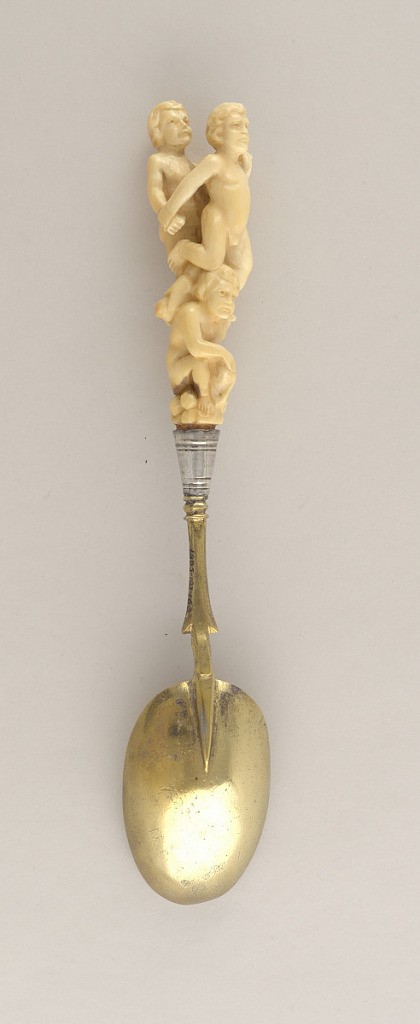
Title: Spoon
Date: late 17th century
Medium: ivory, silver, brass
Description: Oval-shaped spoon bowl, rattail on back of bowl. Curved and facetted neck flaring on the sides. Conical silver ferrule. Ivory handle carved in deep relief. Three putti, one of them kneeling, the other two standing on his shoulders, holding each other by the hand.